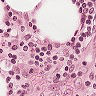
Metastatic tissue present: no